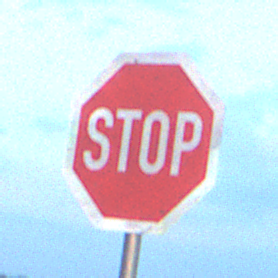
Verkehrszeichen: Stop
Umgebung: Outdoor, Nature
Tageszeit: SunriseSunset
Wetter: PartlyCloudy
Licht: Natural
Jahreszeit: NotSpecified
Kontrast: MediumContrast